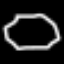
Label: octagon